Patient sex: M
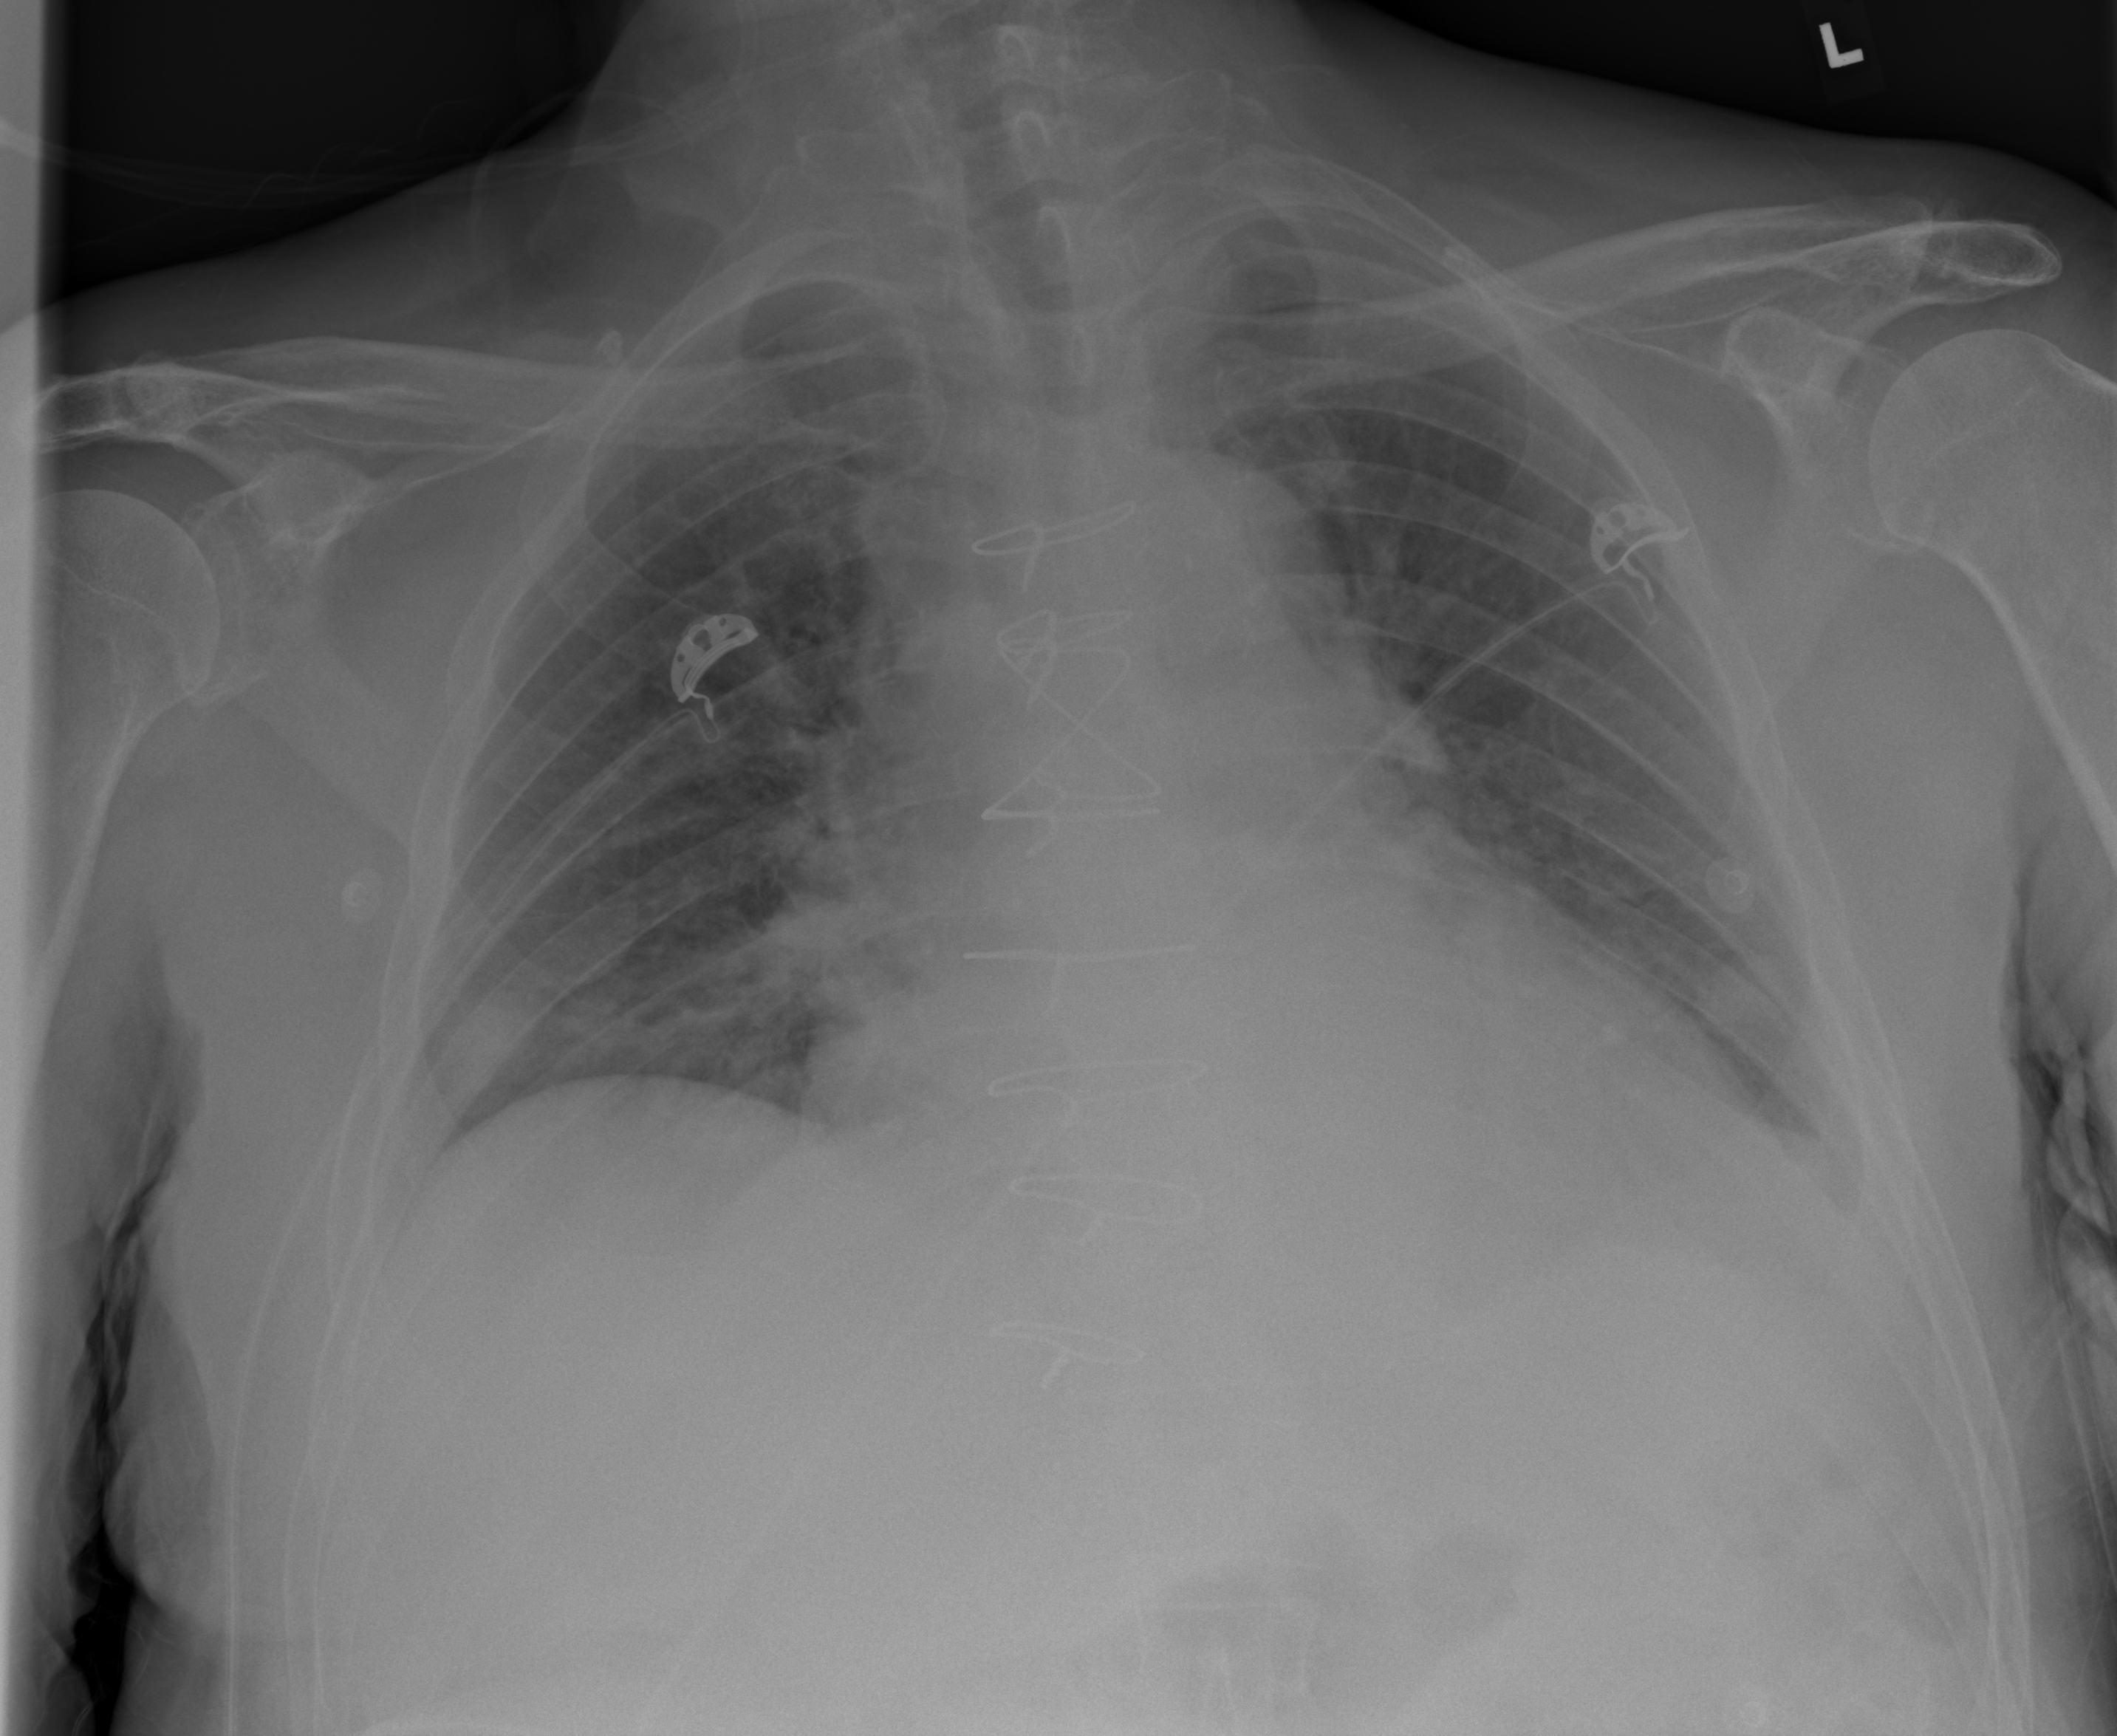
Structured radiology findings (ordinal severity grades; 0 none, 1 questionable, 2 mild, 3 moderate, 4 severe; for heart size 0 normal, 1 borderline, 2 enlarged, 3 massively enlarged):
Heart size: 2
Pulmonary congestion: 2
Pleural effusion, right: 0
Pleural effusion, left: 2
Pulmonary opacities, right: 0
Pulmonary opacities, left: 0
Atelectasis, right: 2
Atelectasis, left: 2